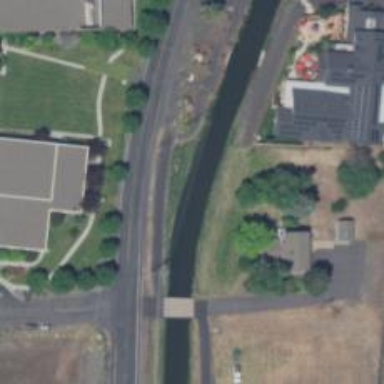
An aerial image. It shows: Canal.